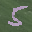
Label: 5